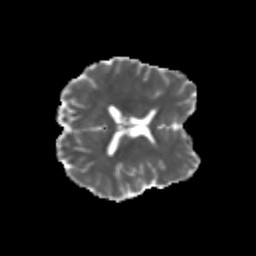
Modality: MD
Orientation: axial
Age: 21
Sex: male
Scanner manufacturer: siemens
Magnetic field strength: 3 T
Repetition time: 3.5 s
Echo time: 0.113 s